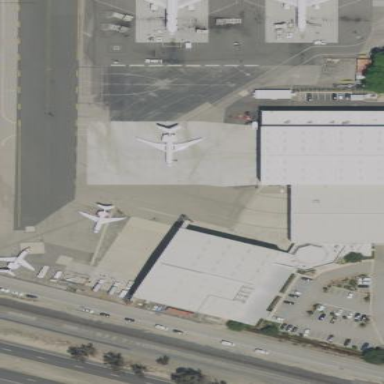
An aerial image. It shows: Apron at the airport.